Question: When a parent div has a css drop-shadow applied, and its children is animated with jQuery so that the parent div changes height, strange lines below the parent div appear when viewing the page in IE9. Here is an example: <URL> and a screenshot:

For the one who just want to see the code; here is the HTML:
'''
<div class="parent">
<div class="longer">&nbsp;</div>
</div>
'''
, the CSS:
'''
div.parent {
background: #ddd;
box-shadow: 1px 1px 2px 1px #c9c7c9;
width: 80%;
}
div div {
background: red;
height: 10px;
width: 30px;
}
.longer {
height: 200px;
}
'''
and the JavaScript (note that the first one requires jQuery UI):
'''
$("a.toggleclass").on("click", function() { //some trigger, doesn't matter where
div.stop(true,true).toggleClass("longer", 1000);
});
$("a.animate").on("click", function() { //another one without jQuery UI
div.stop(true,true).animate({"height":"20px"}, function() {
div.attr({"style":""});
});
});
'''
My questions would be;
1. Is this a jQuery or an Internet Explorer bug?
2. Can you find a way around it? (Internet Explorer 9 doesn't support transitions so I am clueless)
Thank you very much for any help.
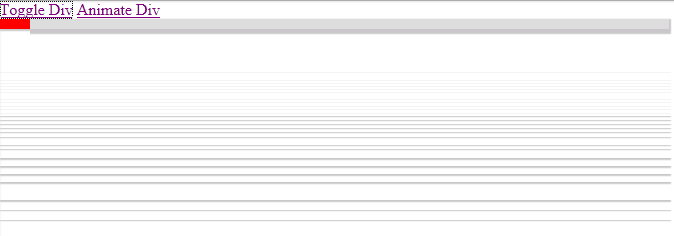
Answer: <URL> is similar, and I believe the answer I proposed is pertinent.
In brief: <URL>
Full explanation: <URL>